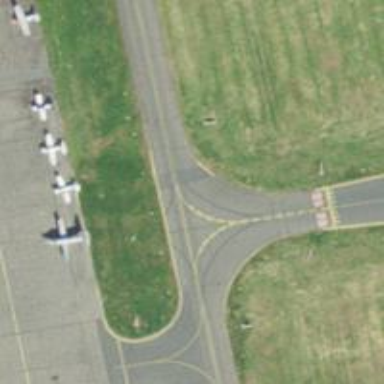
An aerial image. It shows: View of taxiway at the airport.